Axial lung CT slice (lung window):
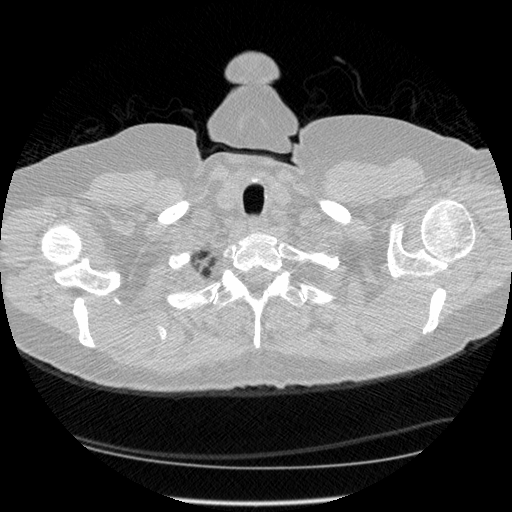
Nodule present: no